Interaction volume radius: 5 \u00c5
Interaction volume height: 10 \u00c5
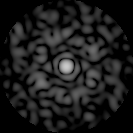
Disorder parameter: 0.8152